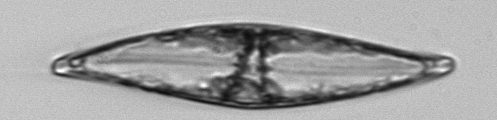
Label: Pleurosigma